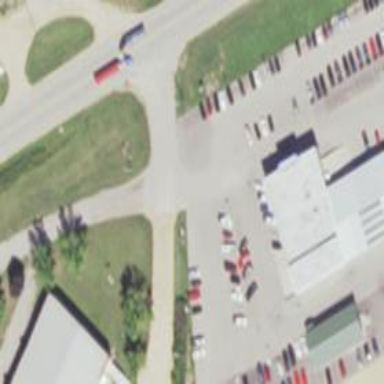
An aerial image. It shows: Parking area with surface.